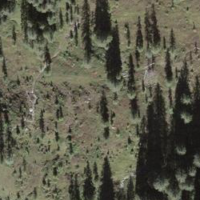
EUNIS habitat code: 44
Species observed at this site:
Arnica montana